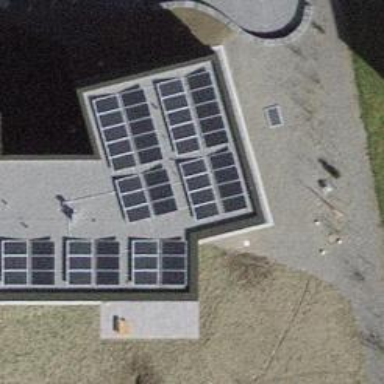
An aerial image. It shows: Solar power generator.